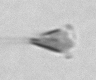
Label: Asterionellopsis_glacialis